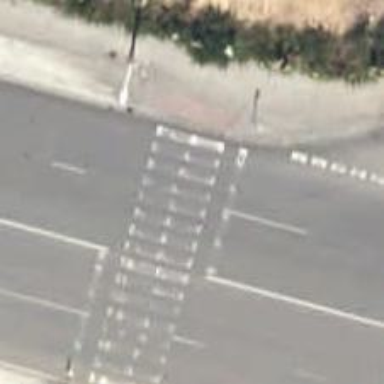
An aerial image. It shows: Zebra crossing on the road.